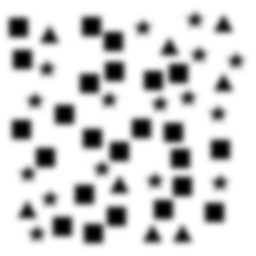
Squares: 24
Triangles: 8
Stars: 16
Total shapes: 48